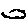
Label: cloud